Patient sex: F
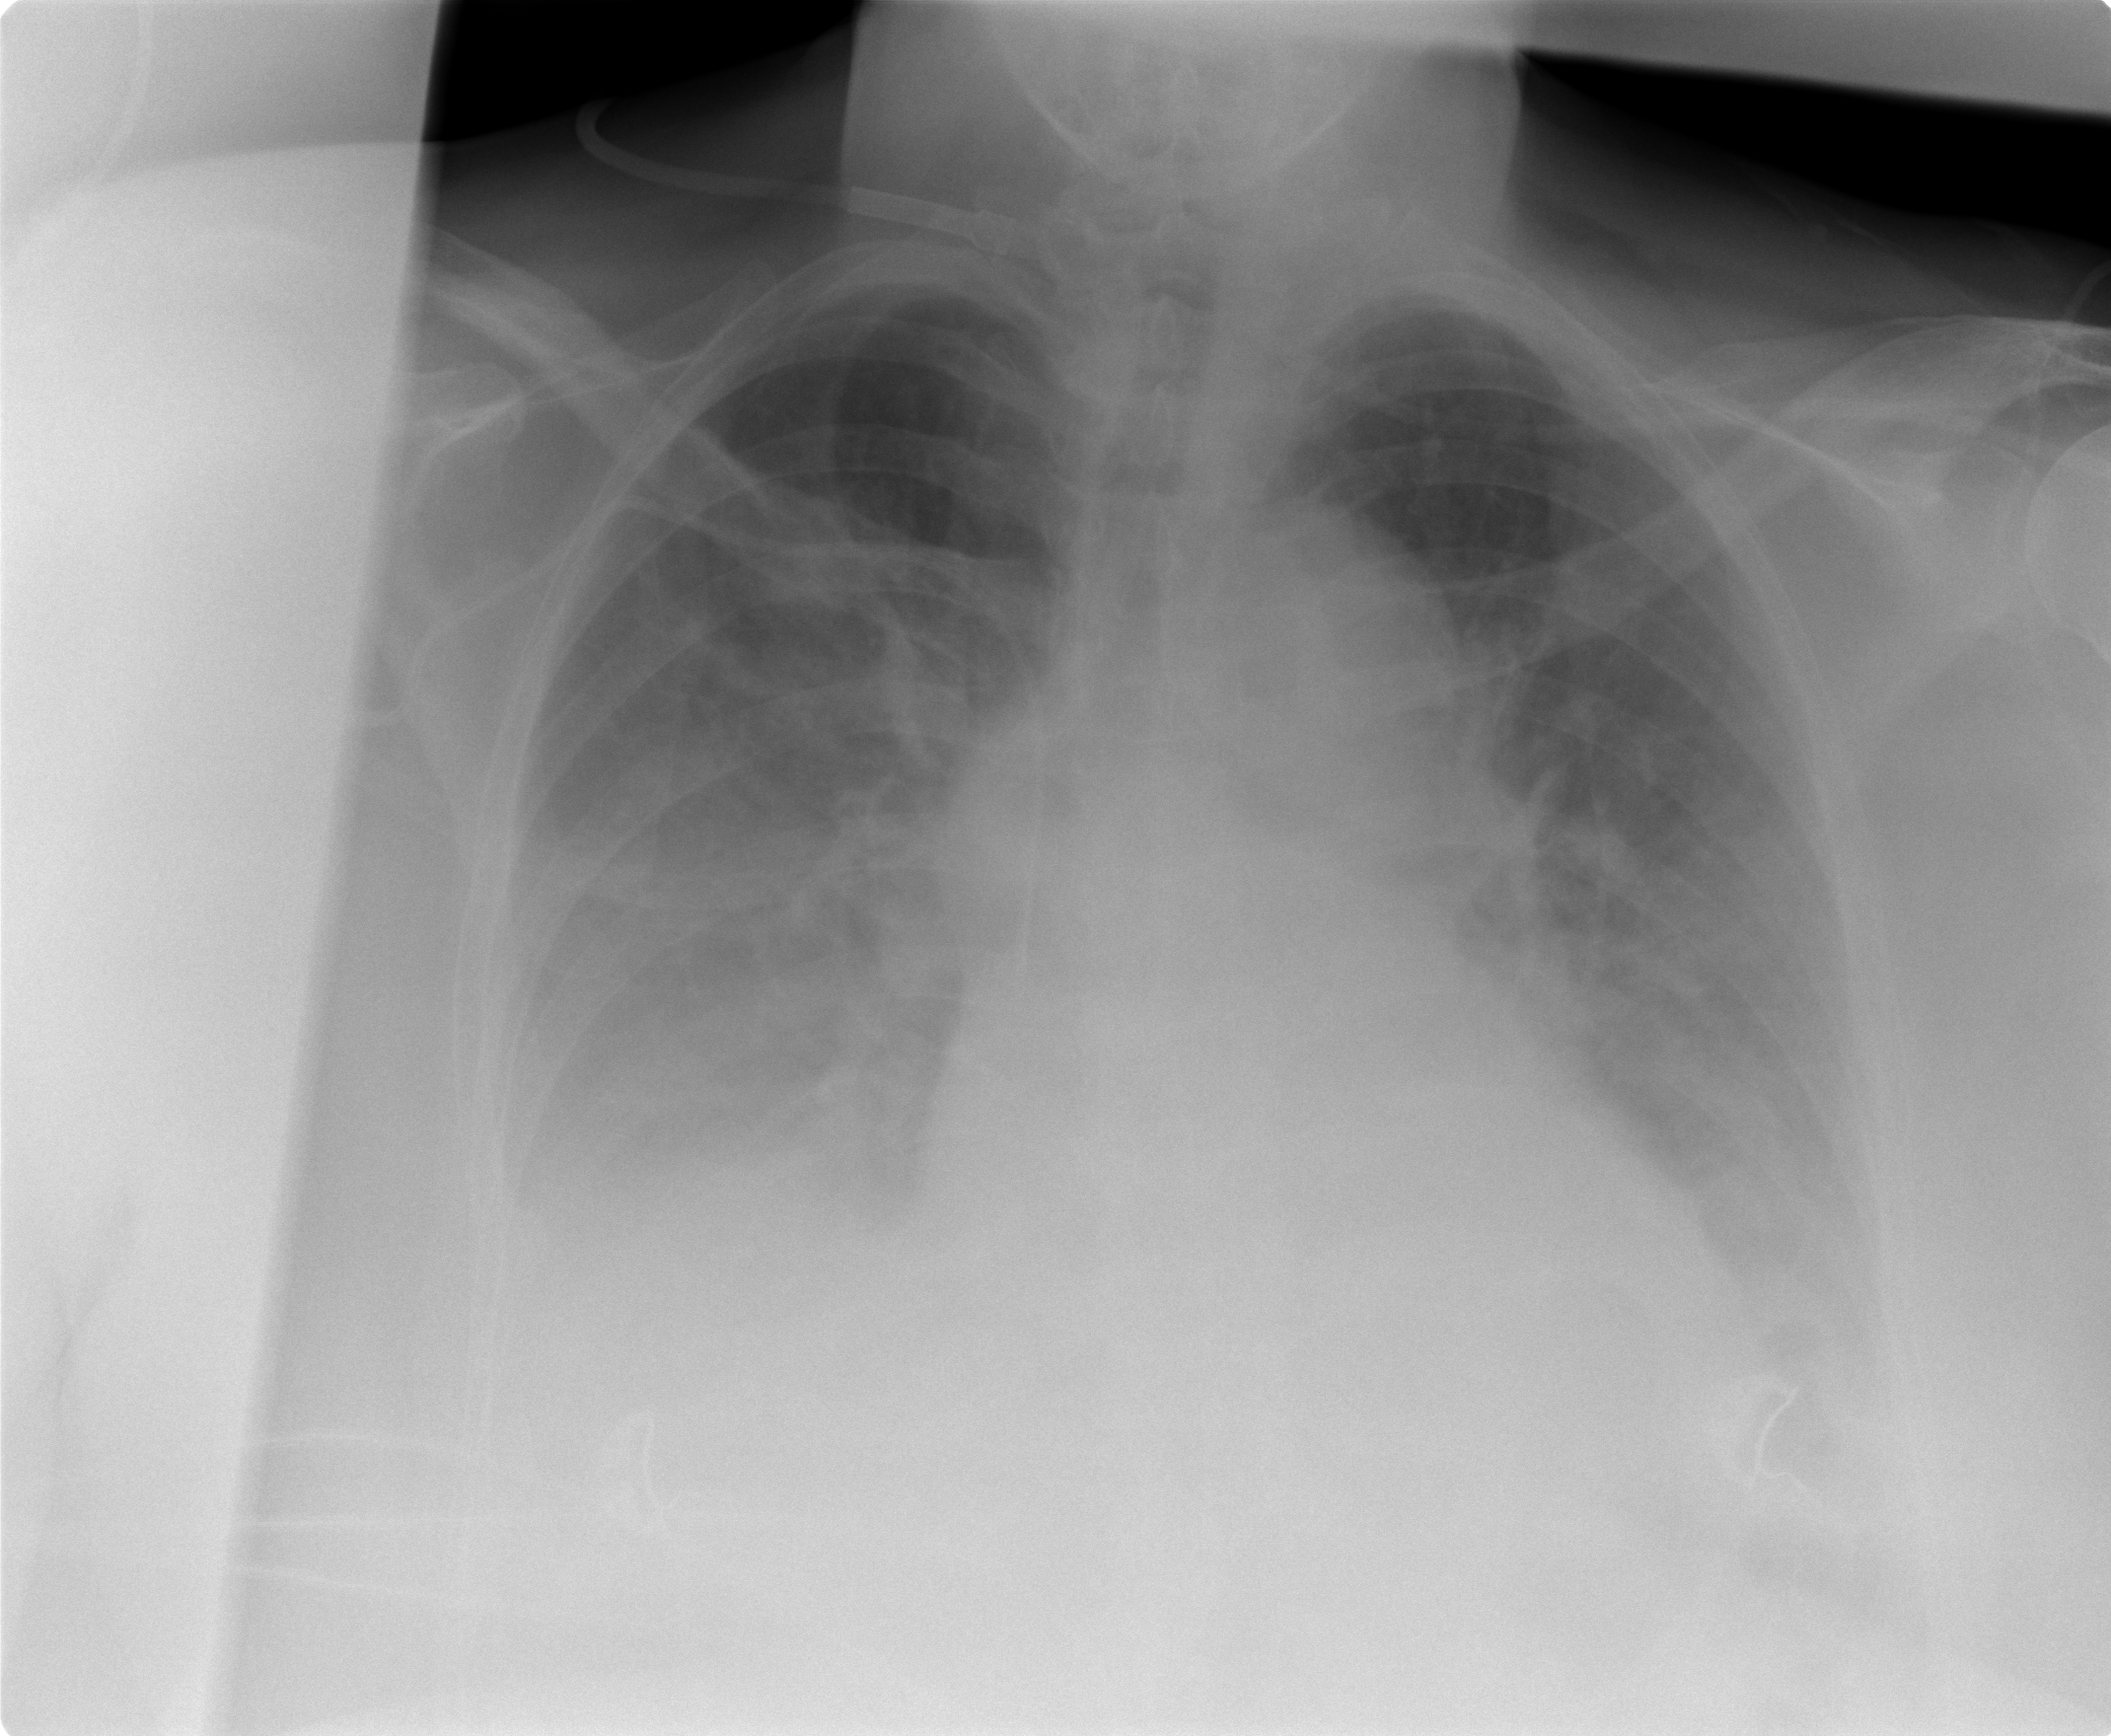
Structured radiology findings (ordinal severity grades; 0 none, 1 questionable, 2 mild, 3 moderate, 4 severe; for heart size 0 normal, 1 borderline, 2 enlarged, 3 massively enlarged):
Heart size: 0
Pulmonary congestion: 3
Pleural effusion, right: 2
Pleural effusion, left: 2
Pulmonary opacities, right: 0
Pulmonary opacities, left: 0
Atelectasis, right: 0
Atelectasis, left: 0